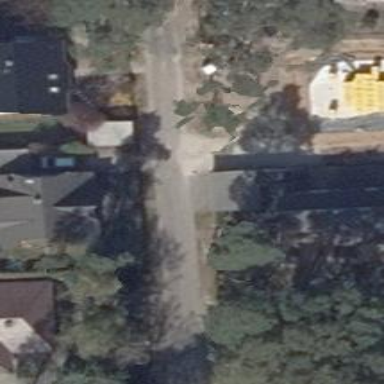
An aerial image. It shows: Footway.